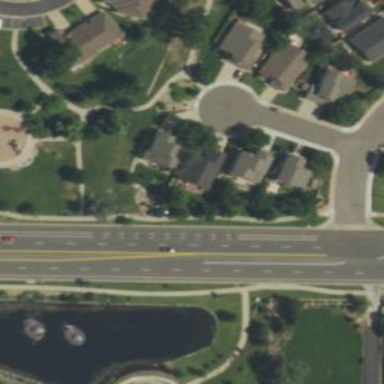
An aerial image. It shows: Secondary road with asphalt surface.